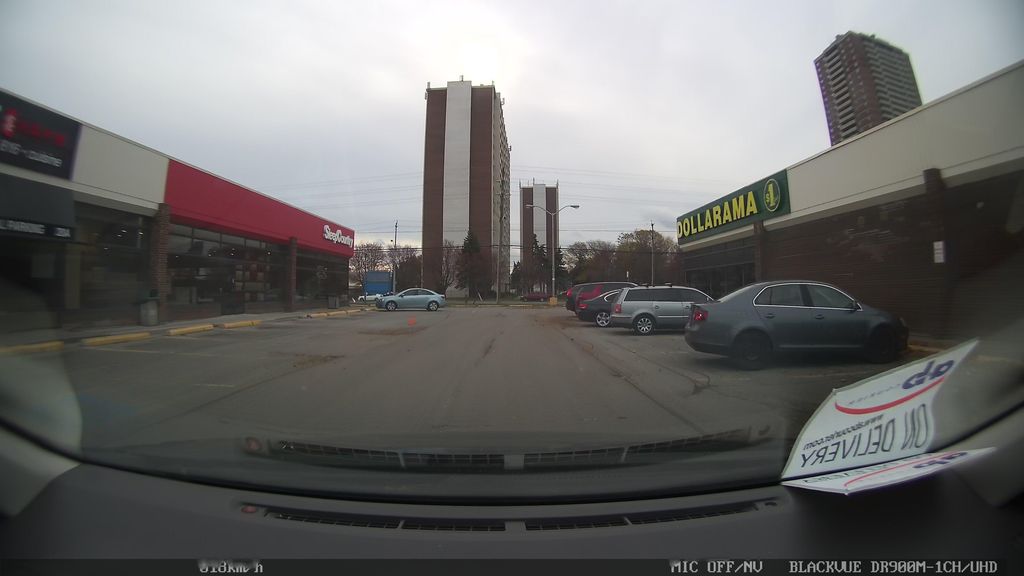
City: toronto